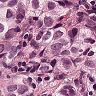
Metastatic tissue present: yes